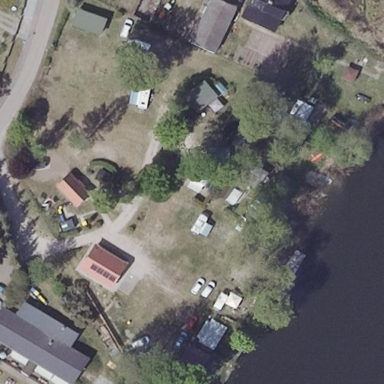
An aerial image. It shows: Campsite for tourism.